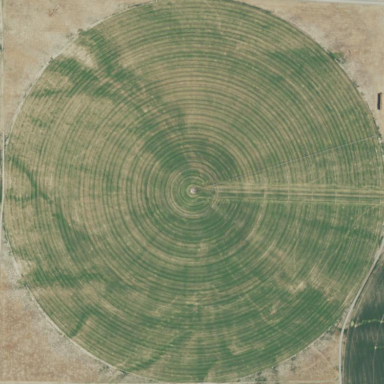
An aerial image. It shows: Farmland with pivot irrigation system.